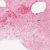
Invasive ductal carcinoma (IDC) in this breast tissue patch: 0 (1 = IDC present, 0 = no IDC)